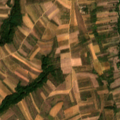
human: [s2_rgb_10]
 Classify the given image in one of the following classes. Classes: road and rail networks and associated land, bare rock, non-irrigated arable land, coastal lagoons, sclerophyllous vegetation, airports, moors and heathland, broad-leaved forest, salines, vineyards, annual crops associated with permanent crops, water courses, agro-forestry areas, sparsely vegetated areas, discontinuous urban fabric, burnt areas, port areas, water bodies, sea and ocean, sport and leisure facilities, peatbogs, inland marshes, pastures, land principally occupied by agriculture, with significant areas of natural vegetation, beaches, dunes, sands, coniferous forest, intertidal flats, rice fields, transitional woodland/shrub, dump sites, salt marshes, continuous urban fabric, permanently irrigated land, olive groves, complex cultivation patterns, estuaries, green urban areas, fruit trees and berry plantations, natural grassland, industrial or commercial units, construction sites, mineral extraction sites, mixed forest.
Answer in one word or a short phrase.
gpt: non-irrigated arable land, fruit trees and berry plantations, complex cultivation patterns, land principally occupied by agriculture, with significant areas of natural vegetation